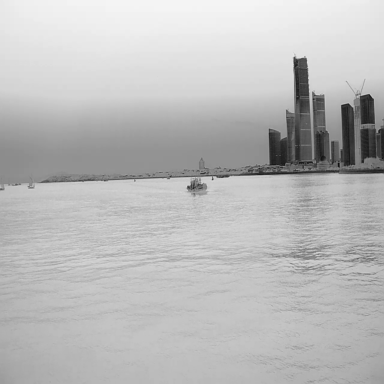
There are five objects shown in the infrared image, including two sailboats, two bulk_carriers, and a container_ship.